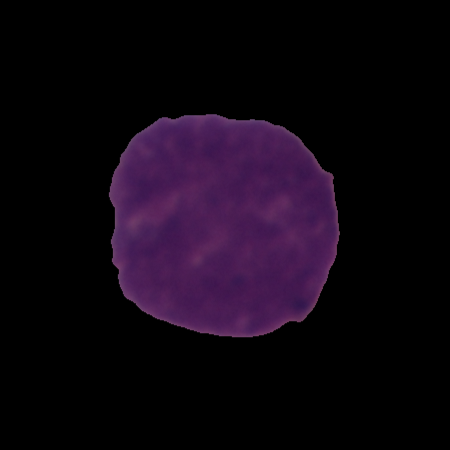
Label: cancer